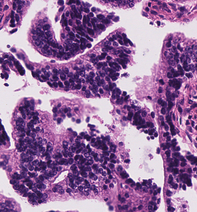
Tumor epithelial tissue: yes
Tumor-associated stroma tissue: yes
Normal tissue: no